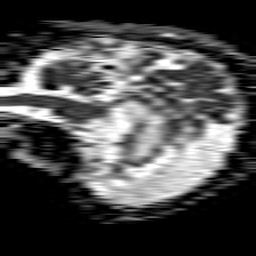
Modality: ADC
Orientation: sagittal
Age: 81
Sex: female
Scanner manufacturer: philips
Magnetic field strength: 1.5 T
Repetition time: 4.6 s
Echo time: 0.08631 s